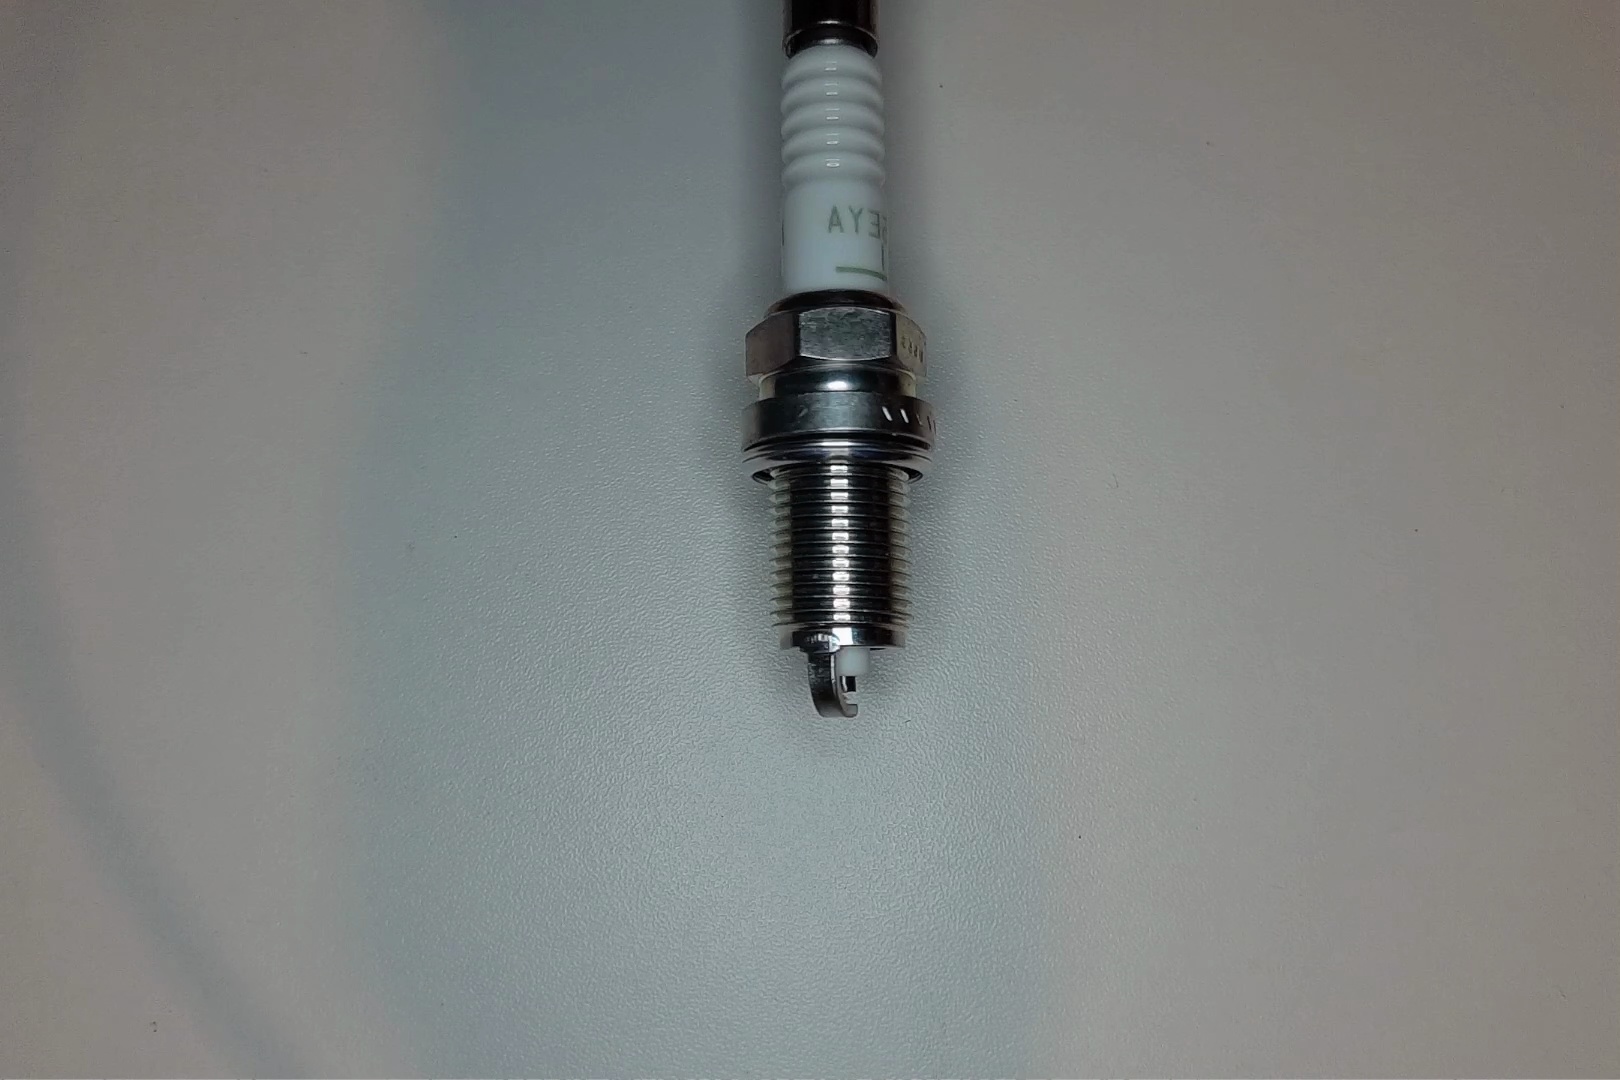
Label: no anomaly